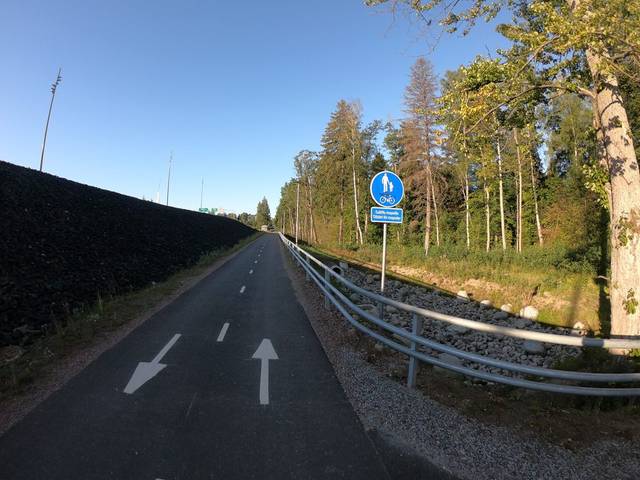
Region: Finland
Coordinates: 60.172, 24.825